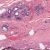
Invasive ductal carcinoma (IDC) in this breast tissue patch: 0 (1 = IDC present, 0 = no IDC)